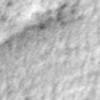
Label: no_change